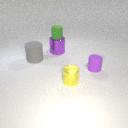
large purple metal cylinder to the left of small yellow metal cylinder